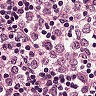
Metastatic tissue present: yes